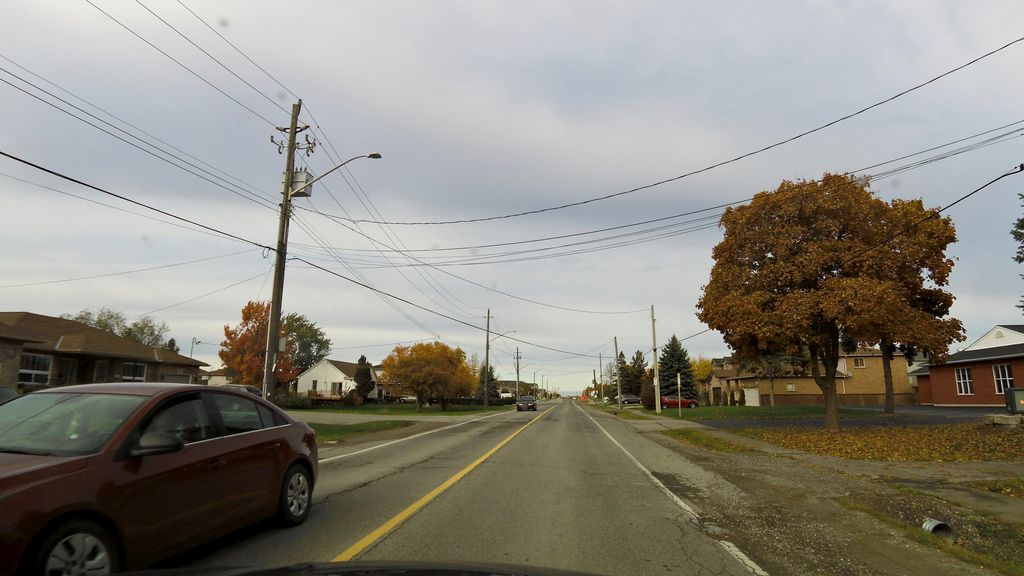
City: hamilton